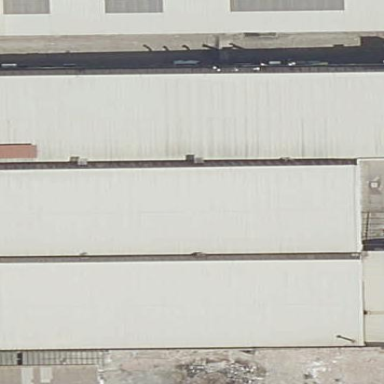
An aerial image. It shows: Industrial building.